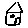
Label: house